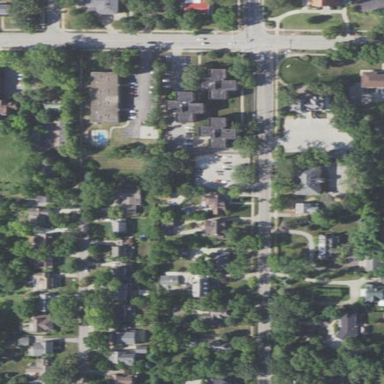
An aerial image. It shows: Residential area with apartments.